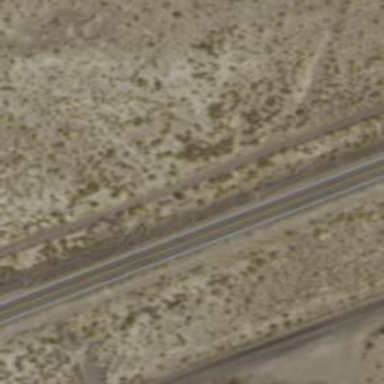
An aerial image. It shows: Asphalt road classified as trunk highway.